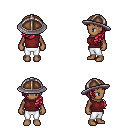
a pixel art fantasy rpg character, female body template, human, dark skin, maroon sleeveless shirt, white pants, ruby red left-swept hairstyle, chain helm, four views (front, back, left, right), 2x2 character sprite sheet, small pixel art, hard edges, no anti-aliasing